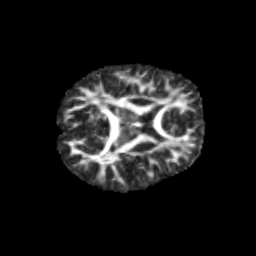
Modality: FA
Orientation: axial
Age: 9
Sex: male
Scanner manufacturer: siemens
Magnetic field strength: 3 T
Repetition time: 3.8 s
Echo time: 0.07 s